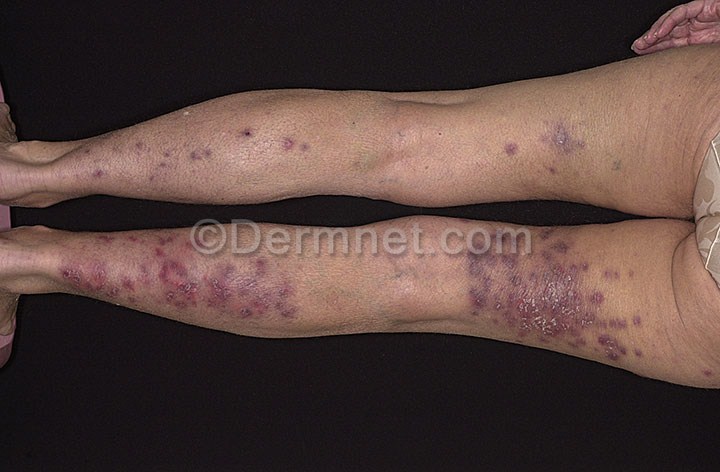
Disease: Vasculitis Photos